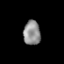
Tissue: prostate
Cell type: T cells
Senescence score: 0.3248
Nuclear area (px): 409
Mean DAPI intensity: 142.826